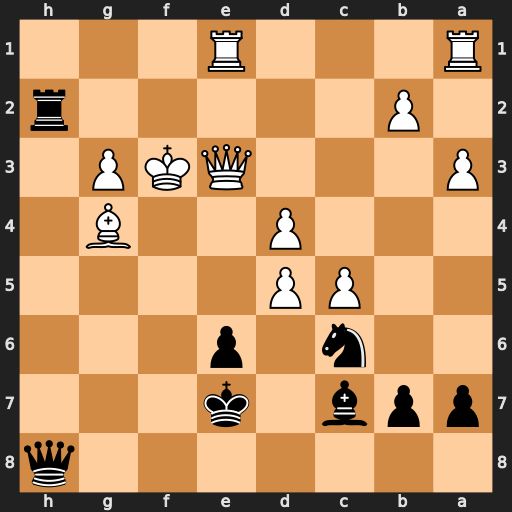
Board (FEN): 7q/ppb1k3/2n1p3/2PP4/3P2B1/P3QKP1/1P5r/R3R3
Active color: b
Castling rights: -
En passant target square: -
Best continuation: Nxd4+ Ke4 Qe5+ Kd3 Qxd5 Bxe6 Nxe6+